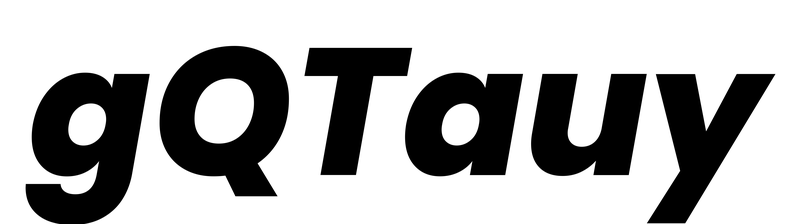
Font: Poppins-ExtraBoldItalic